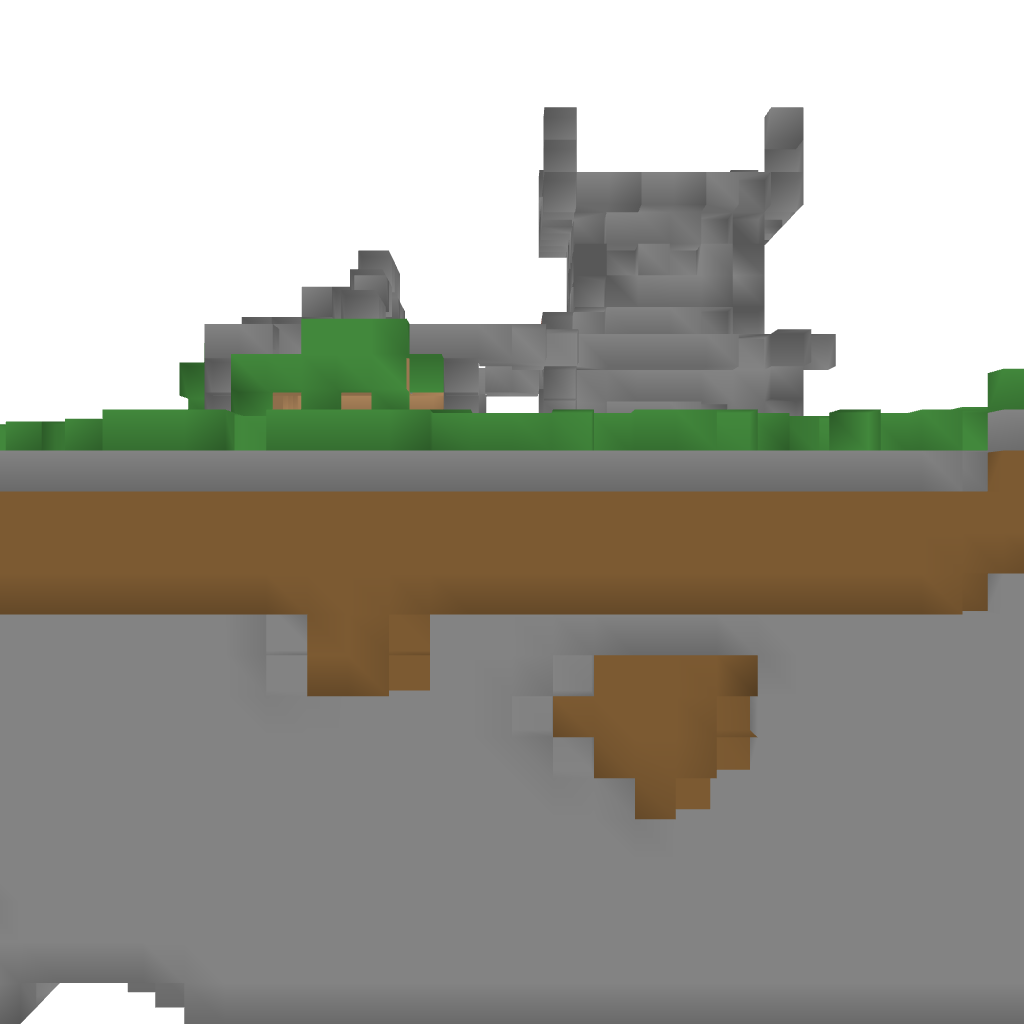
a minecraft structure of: The Modern Outpost [1] 60% earth some green grass on top of that and an outpost tower on top of that